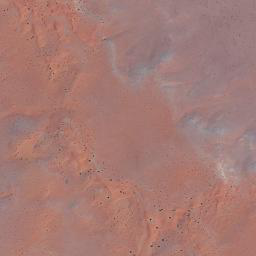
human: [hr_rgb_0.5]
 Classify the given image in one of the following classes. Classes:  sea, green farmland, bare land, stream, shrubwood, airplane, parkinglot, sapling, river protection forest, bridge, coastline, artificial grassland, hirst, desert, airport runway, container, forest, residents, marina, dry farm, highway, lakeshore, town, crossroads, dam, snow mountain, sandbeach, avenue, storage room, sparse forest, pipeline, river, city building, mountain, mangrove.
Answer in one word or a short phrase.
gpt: desert